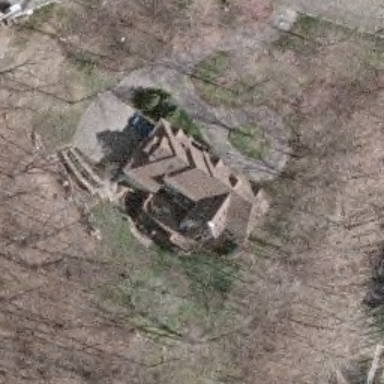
A villa with grey roofs is surrounded by some withered plants and lawn in the sparse residential area .